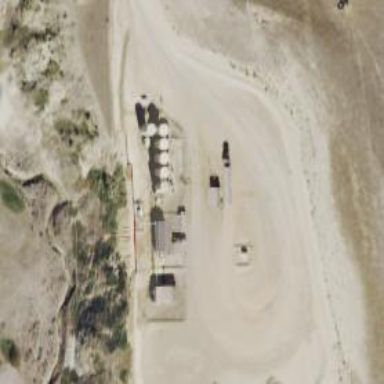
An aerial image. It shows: Storage tank with man-made structure.